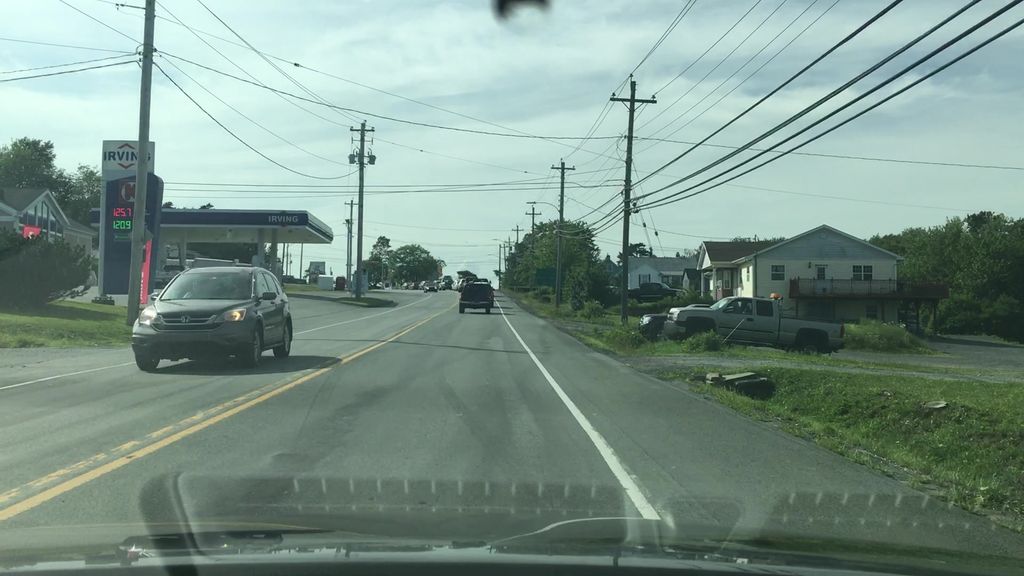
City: halifax